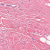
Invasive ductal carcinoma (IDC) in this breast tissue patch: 0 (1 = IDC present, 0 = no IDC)